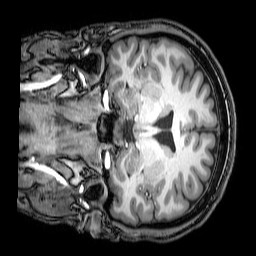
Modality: T1w
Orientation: coronal
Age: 22
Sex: male